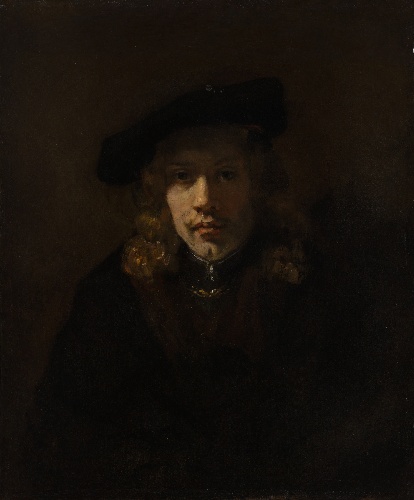
Title: Man in a Beret
Artist: Rembrandt
Artist bio: Dutch, fourth quarter 17th century
Object type: Painting
Classification: Paintings
Medium: Oil on canvas
Dimensions: 29 7/8 x 24 3/4 in. (75.9 x 62.9 cm)
Department: European Paintings
Credit line: Gift of Charles S. Payson, 1975
Accession year: 1975
Repository: Metropolitan Museum of Art, New York, NY
Tags: Men|Portraits